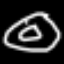
Label: donut